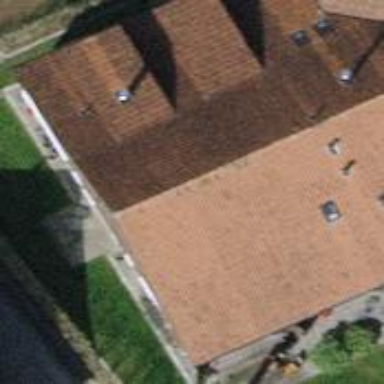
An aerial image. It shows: Terrace building.